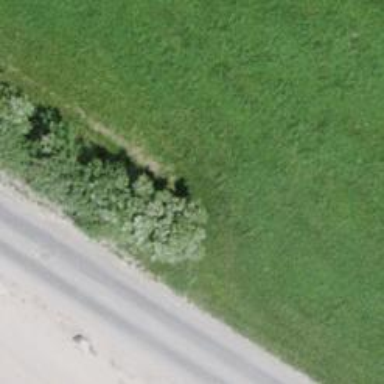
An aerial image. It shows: Hedge barrier.